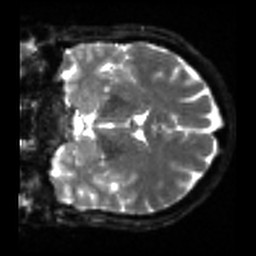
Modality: sbref
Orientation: coronal
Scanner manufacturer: siemens
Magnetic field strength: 3 T
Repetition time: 4 s
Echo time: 0.0594 s